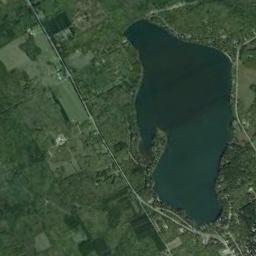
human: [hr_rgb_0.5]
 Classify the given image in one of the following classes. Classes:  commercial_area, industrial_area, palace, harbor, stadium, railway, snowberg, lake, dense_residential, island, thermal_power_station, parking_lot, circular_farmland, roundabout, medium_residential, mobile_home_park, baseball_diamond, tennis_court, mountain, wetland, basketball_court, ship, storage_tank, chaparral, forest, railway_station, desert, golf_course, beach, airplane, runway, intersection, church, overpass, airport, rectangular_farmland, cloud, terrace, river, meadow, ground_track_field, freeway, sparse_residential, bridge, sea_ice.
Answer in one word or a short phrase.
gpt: lake